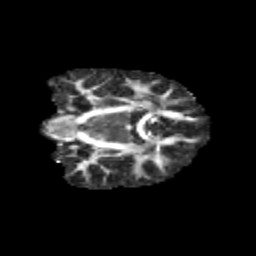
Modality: FA
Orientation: coronal
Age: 13
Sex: female
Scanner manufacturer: siemens
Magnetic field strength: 3 T
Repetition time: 3.8 s
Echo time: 0.07 s